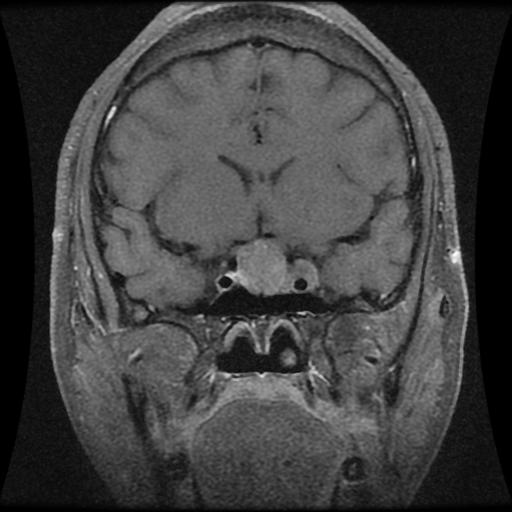
Label: pituitary